Question: I use this code to get the number of columns from a CSV file:
'''
$this->dummy_file_handler = fopen($this->config['file'],'r');
if ($dataset =fgetcsv($this->dummy_file_handler))
{
$this->number_of_columns = count($dataset);
}
'''
It works fine the file is exported with Excel for Mac 2011 since the new line character is then which 'fgetcsv' doesn't recognize.

If I change the newline from Classic Mac (CR) to Unix (LR), then it works, but I need this to be automated.
'fgetcsv'
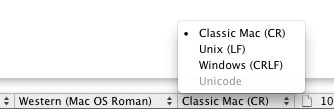
Answer: From the <URL>:
> Note: If PHP is not properly
recognizing the line endings when
reading files either on or created by
a Macintosh computer, enabling the
auto_detect_line_endings run-time
configuration option may help resolve
the problem.